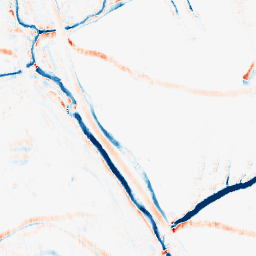
Category: morphological
Decomposition family: morphological_rect
Decomposition parameters: operation: average
width: 5
height: 10
Upsampling method: sinc_hamming
Upsampling parameters: scale: 2
kernel_size: 16
Upsampling scale: 2